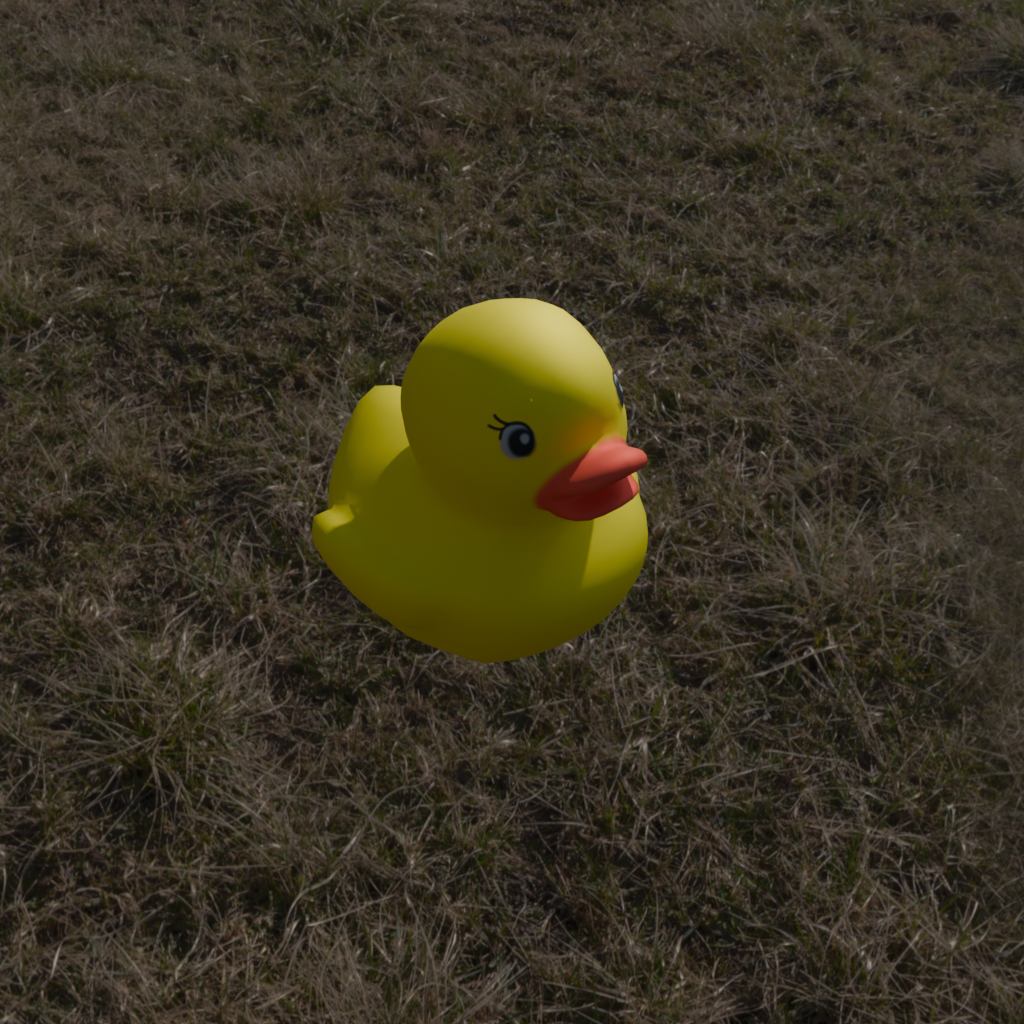
an image of a yellow rubber duck seen from <front_right> in an open field with a bleft sun and scattered clouds in the sky.